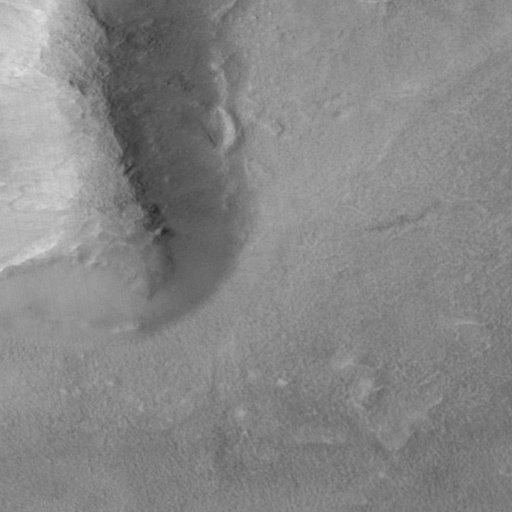
Classes present: Background